Question: I get this pop up every time I run my project. Will this be a problem in the future?
What I did was building up the project with the same name while changing the name of older builds, any ideas?
Pop-up menu
<URL>

- -
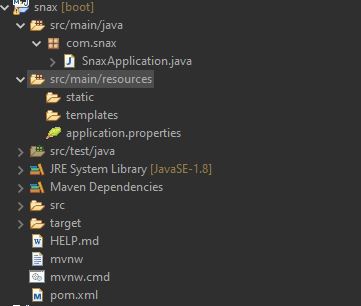
Answer: > Why does Eclipse show multiple application configurations when I try to run my application?
Because you have created all those configurations in your IDE.
---
> I get this pop up every time I run my project.
Because IDE doesn't know which is the configuration you want to use for running your application.
---
If the question is:
> why do they exist?
You may want to run different 'main' methods, in different ways, with different arguments, and so on. That's why "Run Configurations" exist, to have a pre-configured running setups - you just choose one of them and run your application accordingly.